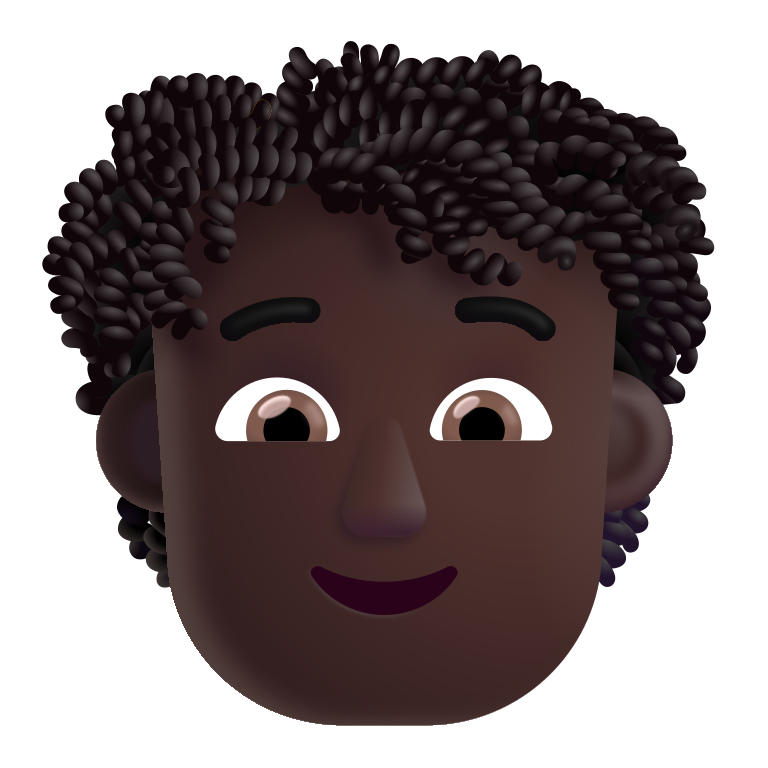
person curly hair color dark